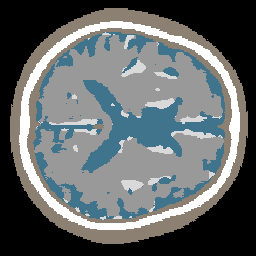
Label: no_lesion